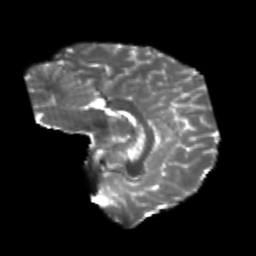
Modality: T2w
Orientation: sagittal
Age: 21
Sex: male
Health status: healthy
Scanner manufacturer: philips
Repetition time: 7.388 s
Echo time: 0.08599 s